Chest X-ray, AP view. Patient: 44 years old, sex M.
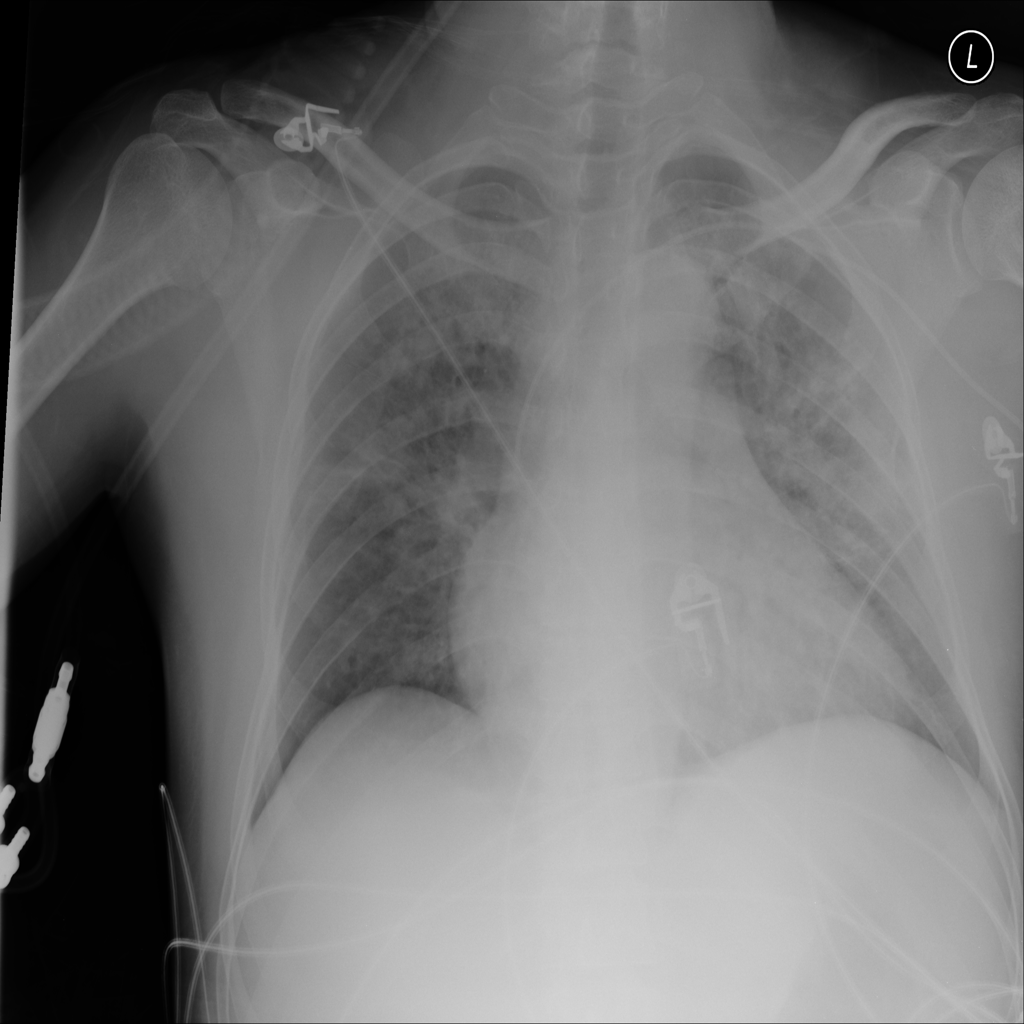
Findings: Infiltration, Pneumonia